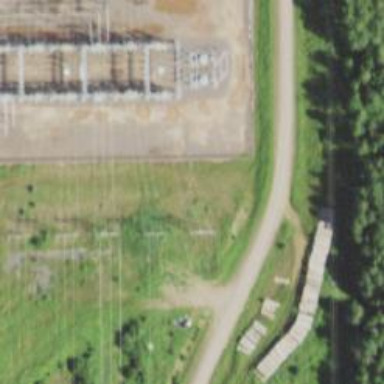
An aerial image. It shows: H-frame power tower design.